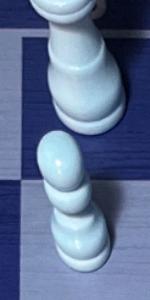
Label: Pawn_White